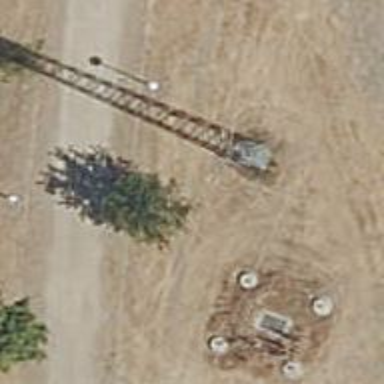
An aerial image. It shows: Power pole.